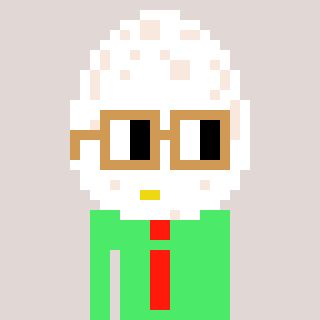
a pixel art character with square brown glasses, a egg-shaped head and a teal-colored body on a warm background